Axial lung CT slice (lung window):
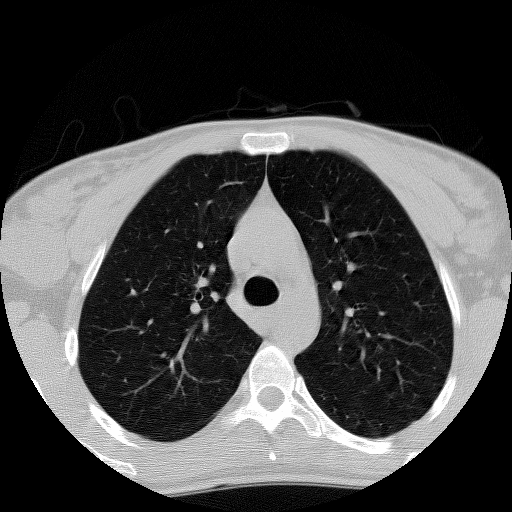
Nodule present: no